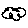
Label: cloud